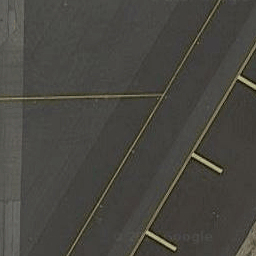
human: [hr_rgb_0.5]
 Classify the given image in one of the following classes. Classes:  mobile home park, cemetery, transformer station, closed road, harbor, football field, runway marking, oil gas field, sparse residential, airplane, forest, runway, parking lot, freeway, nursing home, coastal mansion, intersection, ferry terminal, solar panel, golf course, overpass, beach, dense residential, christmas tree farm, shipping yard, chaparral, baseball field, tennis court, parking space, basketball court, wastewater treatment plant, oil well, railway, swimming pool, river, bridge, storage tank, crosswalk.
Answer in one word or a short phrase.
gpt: runway marking